Question: I'm trying to add post in my home feed. It's adding post but not displaying image in home screen. I tried somethings but still getting same error:-
1. I this.state.image instead of this.props.image in formImage.js by setting image in state= {image:null}
2. I tired to give image prop value in addPost image={value.values.image} still didn't work
3. someone suggested me that in addPost I should give image: "" instead of image: null but it gives error string should be render in Text component
I'm struggling with that a lot please someone help
below is my code
card.js
'''
class Card extends Component {
render() {
return (
<TouchableWithoutFeedback onPress={this.props.onPress}>
<View style={styles.container}>{this.props.children}</View>
</TouchableWithoutFeedback>
);
}
}
'''
FormImage.js
'''
class FormImage extends Component {
state = {
hasCameraPermission: null,
};
async componentDidMount() {
const { status } = await Permissions.askAsync(Permissions.CAMERA_ROLL);
this.setState({ hasCameraPermission: status === "granted" });
}
_pickImage = async () => {
let result = await ImagePicker.launchImageLibraryAsync({
mediaTypes: ImagePicker.MediaTypeOptions.Images,
allowsEditing: true,
aspect: [4, 3],
});
if (!result.cancelled) {
this.setState({ image: result.uri });
this.props.formikProps.setFieldValue("image", result.uri);
}
};
render() {
return (
<TouchableWithoutFeedback onPress={this._pickImage}>
<View style={styles.container}>
{!this.props.image && (
<MaterialCommunityIcons
color={colors.medium}
name="camera"
size={40}
/>
)}
{this.props.image && (
<Image style={styles.image} source={{ uri: this.props.image }} />
)}
</View>
</TouchableWithoutFeedback>
);
'''
AddPost.js
'''
render() {
return (
<Formik
initialValues={{ title: "", des: "", image: null }}
onSubmit={(values, actions) => {
this.props.addPost(values);
console.log(values);
}}
validationSchema={validationSchema}
>
{(value) => (
<KeyboardAvoidingView
behavior="position"
keyboardVerticalOffset={Platform.OS === "ios" ? 0 : 100}
>
<FormImage formikProps={value} />
<Text style={styles.error}>
{value.touched.image && value.errors.image}
</Text>
<TextInput
placeholder="Title"
onChangeText={value.handleChange("title")}
style={styles.input}
value={value.values.title}
onBlur={value.handleBlur("title")}
/>
'''
home.js
'''
class Home extends Component {
state = {
modal: false,
post: [
{
key: "1",
title: "A Good Boi",
des: "He's a good boi and every one know it.",
image: require("../assets/dog.jpg"),
},
{
key: "2",
title: "John Cena",
des: "As you can see, You can't see me!",
image: require("../assets/cena.jpg"),
},
],
};
addPost = (posts) => {
posts.key = Math.random().toString();
this.setState((prevState) => {
return {
post: [...prevState.post, posts],
modal: false,
};
});
};
render() {
return (
<Screen style={styles.screen}>
<Modal visible={this.state.modal} animationType="slide">
<TouchableWithoutFeedback onPress={Keyboard.dismiss}>
<View style={styles.modalContainer}>
<AddPost addPost={this.addPost} />
</View>
</TouchableWithoutFeedback>
</Modal>
<FlatList
extraData={this.state.post}
data={this.state.post}
renderItem={({ item }) => (
<>
<Card
title={item.title}
subTitle={item.des}
image={item.image}
onPress={() => this.props.navigation.navigate("Details", item)}
/>
</>
)}
/>
'''
conse.log value
'''
Object {
"des": "Ggdyryt gfyry fufhtud",
"image": "file:/data/user/0/host.exp.exponent/cache/ExperienceData/%2540s.kanwarjeet%252FtaskProject/ImagePicker/cf30b583-9f8f-4600-9bf2-cca33d5ead6c.jpg",
"key": "0.01677881521271496",
"title": "Fhfvcv",
}
'''
this.state.post
'''
' Object {
"des": "He's a good boi and every one know it.",
"image": 19,
"key": "1",
"title": "A Good Boi",
},'
'''
Error: - 'Warning: Failed prop type: Invalid prop 'source' supplied to 'Image'.'
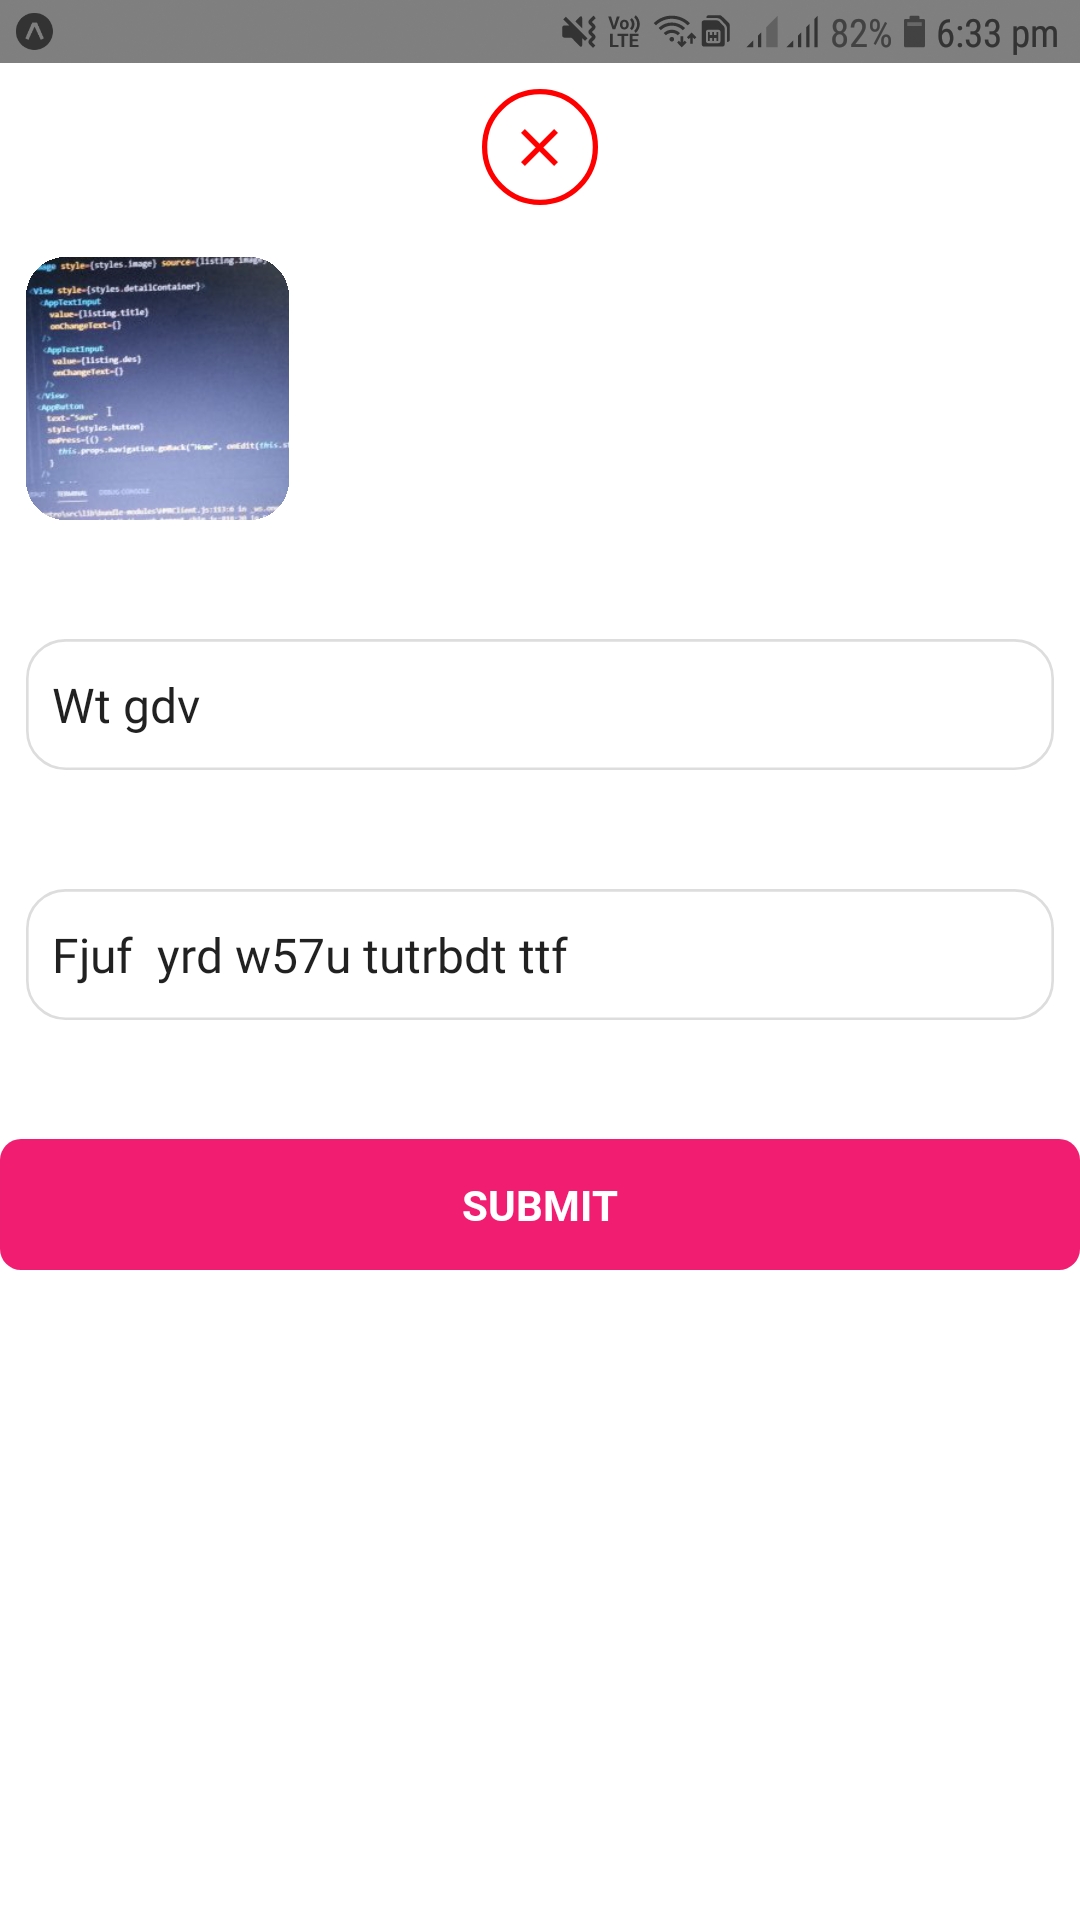
Answer: Try this:
'''
this.props.formikProps.setFieldValue("image", { uri: result.uri });
'''
Images from a web link or a storage link need to be as
'''
source={{uri: [the link]}}
'''